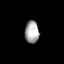
Tissue: lung
Cell type: T cells
Senescence score: 0.1772
Nuclear area (px): 309
Mean DAPI intensity: 167.126